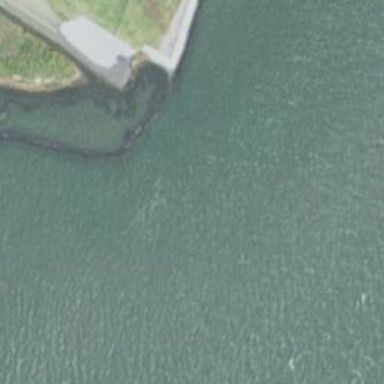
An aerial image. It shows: Breakwater structure.